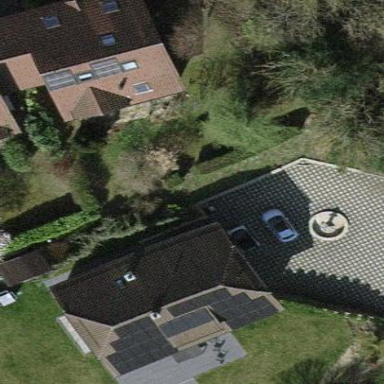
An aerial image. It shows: Detached building with half-hipped roof shape.